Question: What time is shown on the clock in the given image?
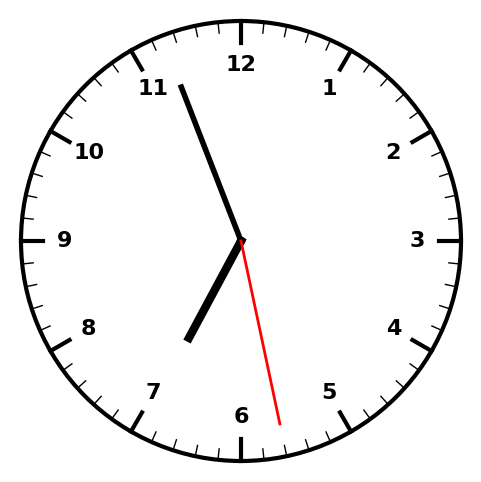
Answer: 06:56:28